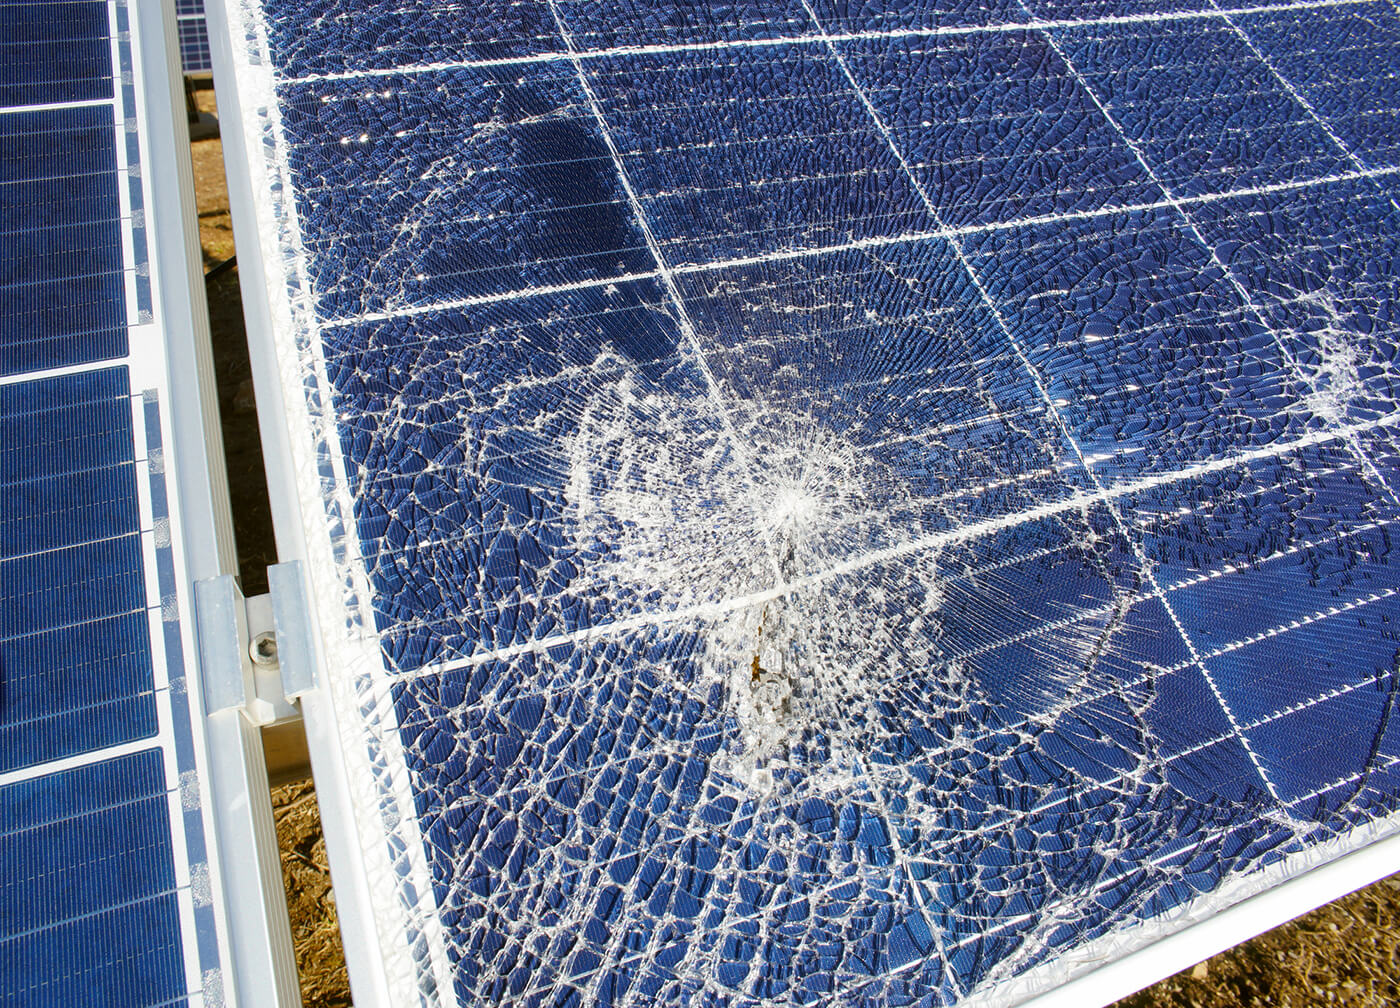
Label: Physical-Damage